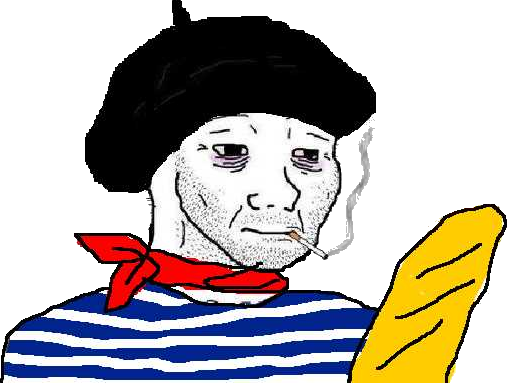
Label: 5_Doomer